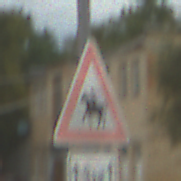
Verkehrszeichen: ReiterRechts
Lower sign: LaengeEinerStrecke2
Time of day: MorningAfternoon
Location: Outdoor (Suburban)
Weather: PartlyCloudy
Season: NotSpecified
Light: Natural